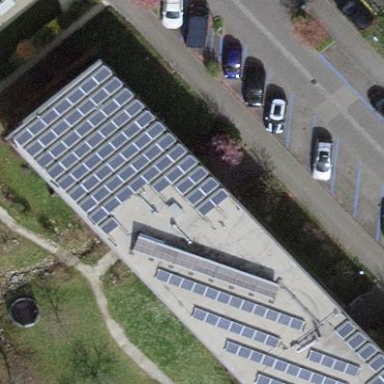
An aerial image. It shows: View of roof of building.